Question: I am writing my own in Python and I struggle quite a bit with calculation.
Example: I want to have "" as an input and get "" or just "" which would also work for the output.
The following picture might help to clarify:

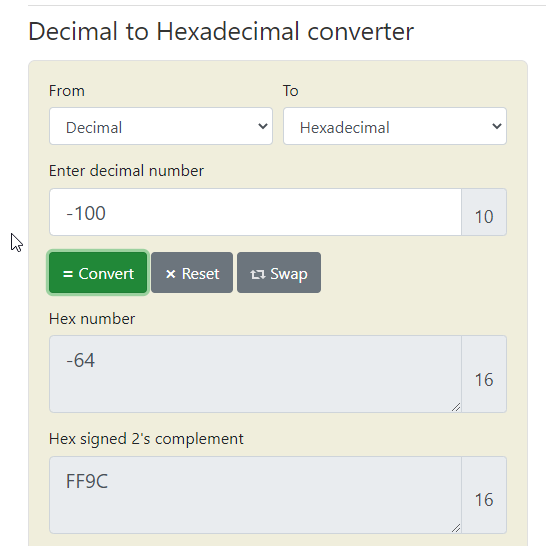
Answer: Thanks so much for the help. I ended up using this for my code for other people having the same difficulty.
'''
n = -100
x = f'{n&(2**16-1):x}'
print(x) # -> ff9c
'''